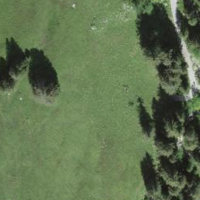
EUNIS habitat code: 24
Species observed at this site:
Aphantopus hyperantus